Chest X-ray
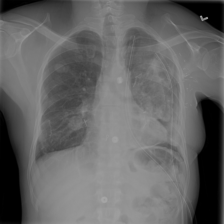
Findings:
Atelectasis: negative
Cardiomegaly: negative
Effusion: negative
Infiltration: negative
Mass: negative
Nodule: positive
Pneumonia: negative
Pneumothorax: positive
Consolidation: negative
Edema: negative
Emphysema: negative
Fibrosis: negative
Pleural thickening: negative
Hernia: negative